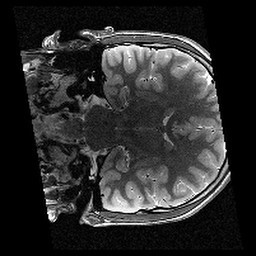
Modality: T2w
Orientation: coronal
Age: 13
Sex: male
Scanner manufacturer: siemens
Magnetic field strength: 3 T
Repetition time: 9.23 s
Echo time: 0.067 s